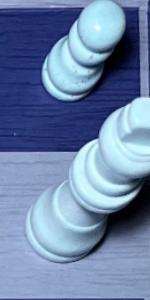
Label: King_White